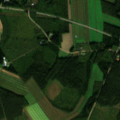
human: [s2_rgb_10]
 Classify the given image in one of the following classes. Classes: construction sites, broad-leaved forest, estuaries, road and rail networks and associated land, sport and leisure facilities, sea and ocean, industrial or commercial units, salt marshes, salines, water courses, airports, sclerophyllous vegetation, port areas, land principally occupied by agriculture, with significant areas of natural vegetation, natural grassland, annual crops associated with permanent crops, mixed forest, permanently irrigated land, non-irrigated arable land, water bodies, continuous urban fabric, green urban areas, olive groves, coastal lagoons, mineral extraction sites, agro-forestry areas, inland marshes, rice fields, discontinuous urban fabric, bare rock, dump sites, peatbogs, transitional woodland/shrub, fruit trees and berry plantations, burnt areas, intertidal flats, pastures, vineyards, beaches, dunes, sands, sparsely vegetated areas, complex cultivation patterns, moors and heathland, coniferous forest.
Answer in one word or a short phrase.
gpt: non-irrigated arable land, land principally occupied by agriculture, with significant areas of natural vegetation, coniferous forest, mixed forest, transitional woodland/shrub